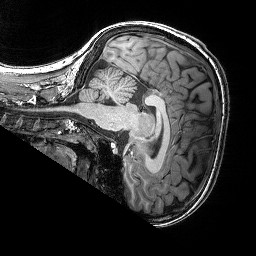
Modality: T1w
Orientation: sagittal
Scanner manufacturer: siemens
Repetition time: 2.25 s
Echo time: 0.00418 s